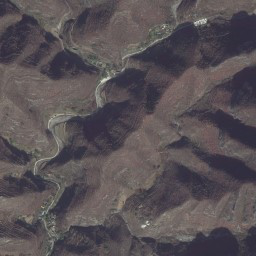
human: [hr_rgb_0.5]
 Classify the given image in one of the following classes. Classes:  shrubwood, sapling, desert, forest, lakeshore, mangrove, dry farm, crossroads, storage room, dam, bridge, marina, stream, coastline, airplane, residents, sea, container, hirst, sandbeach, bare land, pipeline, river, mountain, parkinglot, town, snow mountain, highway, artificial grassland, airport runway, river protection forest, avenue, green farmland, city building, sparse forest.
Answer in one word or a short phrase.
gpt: mountain